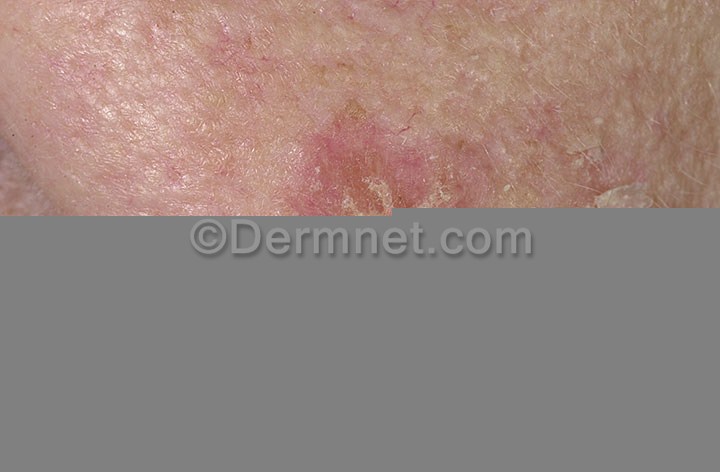
Disease: Actinic Keratosis Basal Cell Carcinoma and other Malignant Lesions